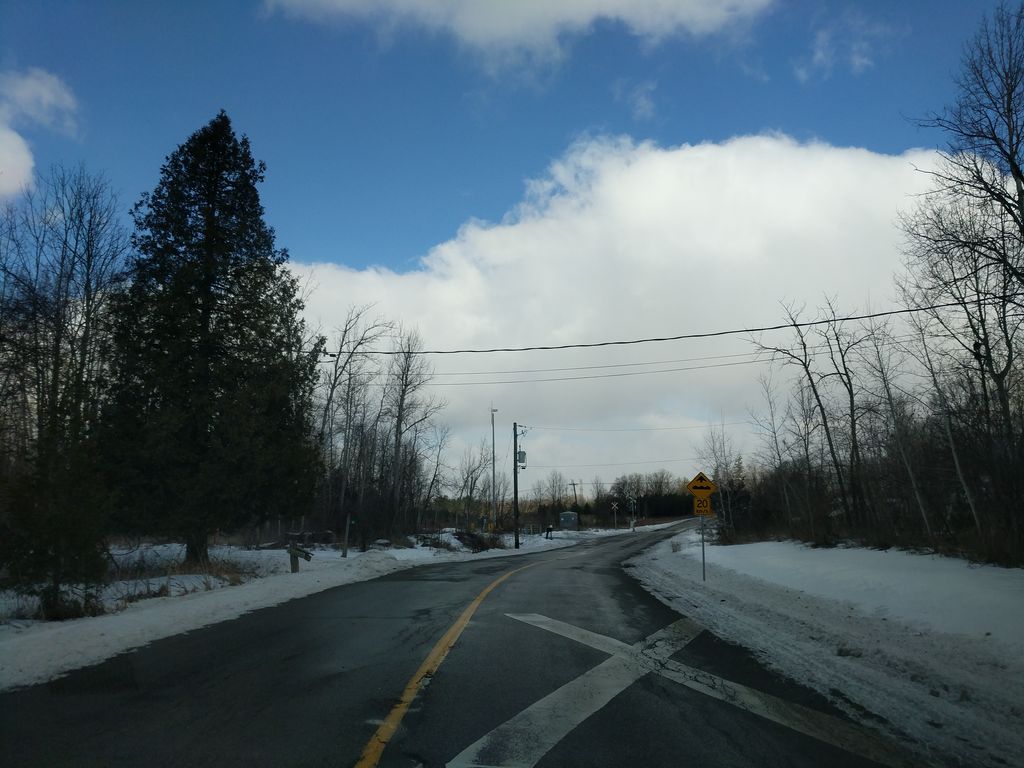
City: toronto